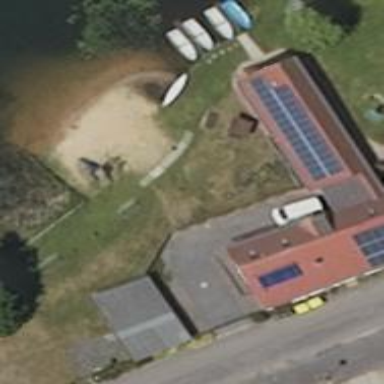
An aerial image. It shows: Swimming area for leisure and sport activities.